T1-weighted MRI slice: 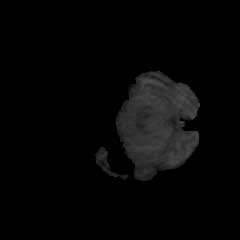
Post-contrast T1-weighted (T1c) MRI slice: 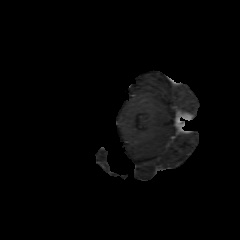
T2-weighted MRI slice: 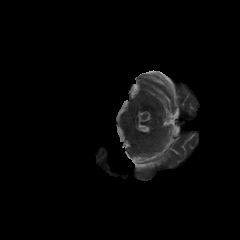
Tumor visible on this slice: no